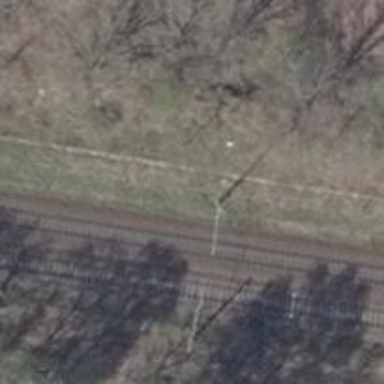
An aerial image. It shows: Milestone along the railway track with catenary mast.